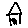
Label: house